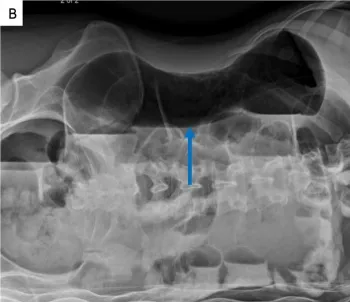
Computed tomography and abdominal radiograph demonstrating pneumoperitoneum and dilated loops of bowel. B) Flat and upright abdominal radiograph demonstrating a large-volume pneumoperitoneum (blue arrow) and moderately dilated loops of the small bowel.
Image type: radiology (x_ray)